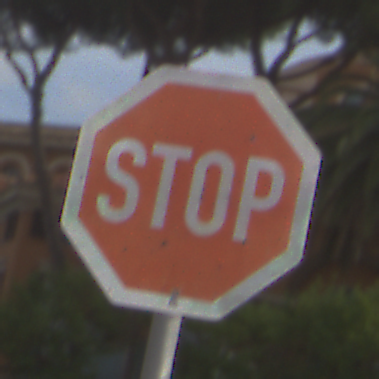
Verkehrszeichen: Stop
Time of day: MorningAfternoon
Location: Outdoor (Suburban)
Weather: PartlyCloudy
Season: NotSpecified
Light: Natural